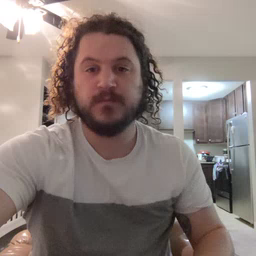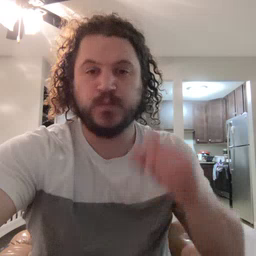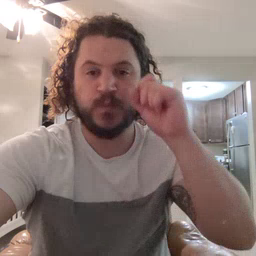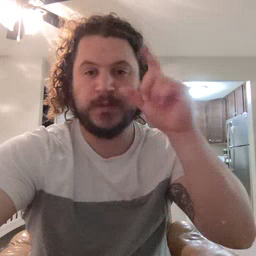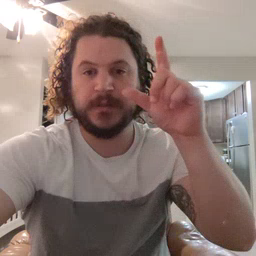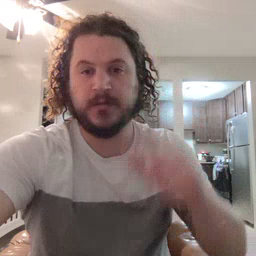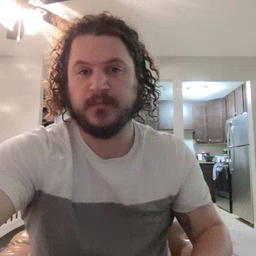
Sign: wake